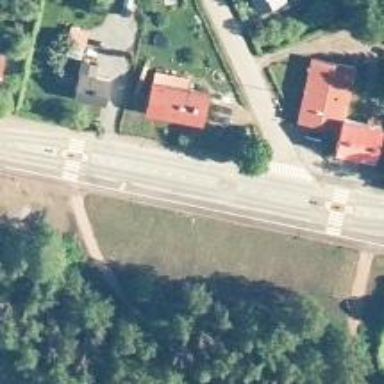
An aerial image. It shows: Asphalt cycleway.